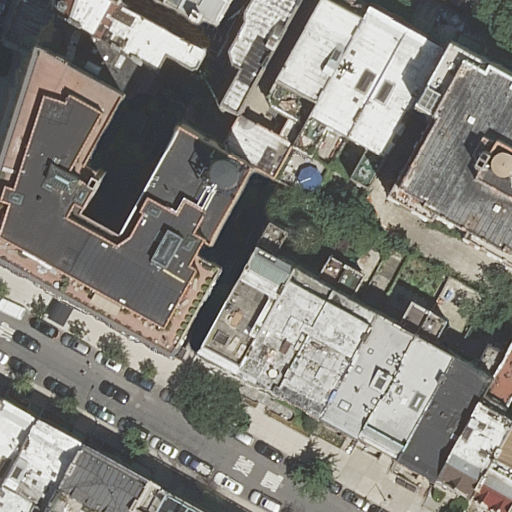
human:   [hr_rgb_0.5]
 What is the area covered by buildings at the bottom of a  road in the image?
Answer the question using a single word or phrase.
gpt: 5700m2

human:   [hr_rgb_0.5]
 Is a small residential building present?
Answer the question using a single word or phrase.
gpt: yes

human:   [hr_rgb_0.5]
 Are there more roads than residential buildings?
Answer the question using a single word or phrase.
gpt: no

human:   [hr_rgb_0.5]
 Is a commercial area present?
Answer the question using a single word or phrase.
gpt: no

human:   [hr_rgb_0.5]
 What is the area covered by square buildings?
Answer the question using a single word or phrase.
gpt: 0m2

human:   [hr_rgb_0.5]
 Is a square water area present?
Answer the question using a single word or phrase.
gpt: no

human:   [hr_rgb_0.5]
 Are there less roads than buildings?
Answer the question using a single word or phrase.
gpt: yes

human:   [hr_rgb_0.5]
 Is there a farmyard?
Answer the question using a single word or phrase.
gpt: no

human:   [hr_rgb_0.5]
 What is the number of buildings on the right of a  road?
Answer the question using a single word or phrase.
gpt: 15

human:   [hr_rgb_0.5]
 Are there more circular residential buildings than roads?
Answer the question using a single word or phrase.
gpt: no

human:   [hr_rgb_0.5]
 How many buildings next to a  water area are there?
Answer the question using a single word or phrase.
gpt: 0

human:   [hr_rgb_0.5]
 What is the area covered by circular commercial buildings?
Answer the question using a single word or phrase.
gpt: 0m2

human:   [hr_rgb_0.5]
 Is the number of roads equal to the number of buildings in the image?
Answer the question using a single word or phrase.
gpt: no

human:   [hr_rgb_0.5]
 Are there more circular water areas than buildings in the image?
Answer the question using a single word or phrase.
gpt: no

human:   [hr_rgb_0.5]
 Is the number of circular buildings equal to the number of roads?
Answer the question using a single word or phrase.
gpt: no

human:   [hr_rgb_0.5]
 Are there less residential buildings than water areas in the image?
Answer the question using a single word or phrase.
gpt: no

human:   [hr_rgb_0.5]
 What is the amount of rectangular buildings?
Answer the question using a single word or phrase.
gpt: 16

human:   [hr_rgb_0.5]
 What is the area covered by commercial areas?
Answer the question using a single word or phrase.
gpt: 0m2

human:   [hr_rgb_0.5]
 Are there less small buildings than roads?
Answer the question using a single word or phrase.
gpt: no

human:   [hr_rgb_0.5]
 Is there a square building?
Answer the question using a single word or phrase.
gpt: no

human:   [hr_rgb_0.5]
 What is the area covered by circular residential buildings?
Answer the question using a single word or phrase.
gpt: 0m2

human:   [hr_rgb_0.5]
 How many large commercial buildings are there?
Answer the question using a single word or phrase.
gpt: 0

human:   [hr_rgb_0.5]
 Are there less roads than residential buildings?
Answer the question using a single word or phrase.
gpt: yes

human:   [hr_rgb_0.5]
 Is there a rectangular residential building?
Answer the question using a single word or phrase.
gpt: yes

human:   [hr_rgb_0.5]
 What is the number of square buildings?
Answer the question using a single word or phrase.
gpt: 0

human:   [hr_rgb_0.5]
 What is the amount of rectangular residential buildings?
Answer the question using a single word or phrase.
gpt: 16

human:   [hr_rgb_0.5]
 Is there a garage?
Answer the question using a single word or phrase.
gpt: no

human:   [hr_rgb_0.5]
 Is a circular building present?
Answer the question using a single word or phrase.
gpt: no

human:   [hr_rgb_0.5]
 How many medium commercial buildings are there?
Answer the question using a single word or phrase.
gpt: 0

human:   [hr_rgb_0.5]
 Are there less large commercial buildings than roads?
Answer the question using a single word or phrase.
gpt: yes

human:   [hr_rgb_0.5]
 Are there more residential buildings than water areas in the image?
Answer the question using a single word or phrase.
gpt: yes

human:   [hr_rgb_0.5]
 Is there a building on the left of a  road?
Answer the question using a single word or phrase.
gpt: yes

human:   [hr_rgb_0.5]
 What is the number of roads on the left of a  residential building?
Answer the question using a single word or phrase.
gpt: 2

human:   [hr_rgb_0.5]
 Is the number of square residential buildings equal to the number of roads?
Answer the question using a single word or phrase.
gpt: no

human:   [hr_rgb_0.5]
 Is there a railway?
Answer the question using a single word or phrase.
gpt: no

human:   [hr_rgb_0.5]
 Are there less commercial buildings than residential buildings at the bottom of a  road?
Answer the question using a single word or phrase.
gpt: yes